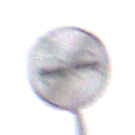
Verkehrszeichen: EndeUeberholverbot
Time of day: Midday
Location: Outdoor (RoadRail)
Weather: Overcast
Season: NotSpecified
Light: Natural